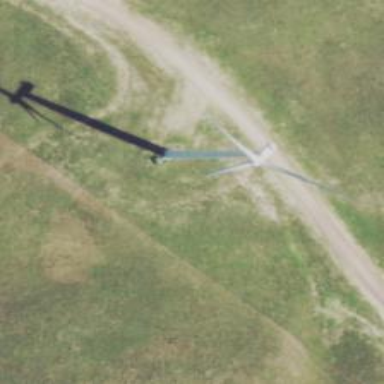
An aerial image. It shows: Wind generator powered by horizontal-axis wind turbine.